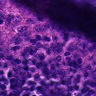
Metastatic tissue present: no